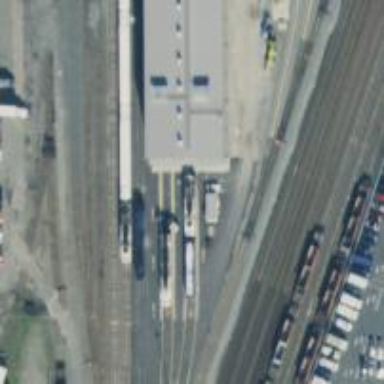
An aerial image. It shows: Railway yard in service.